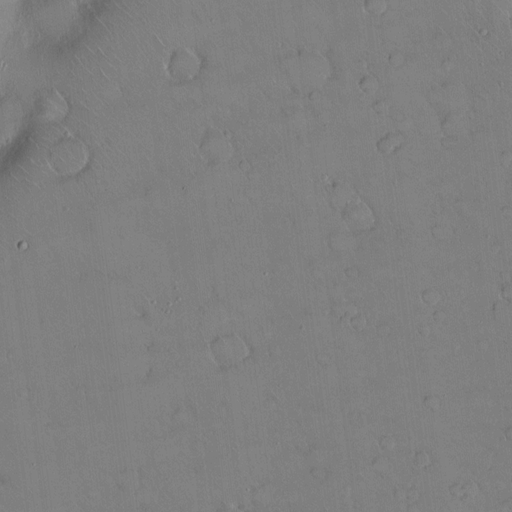
Classes present: Background, Cone